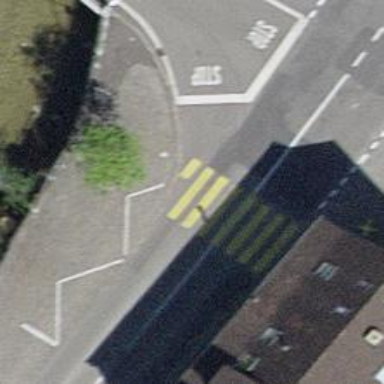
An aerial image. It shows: Uncontrolled zebra crossing on the road.